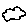
Label: cloud